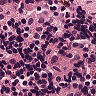
Metastatic tissue present: no